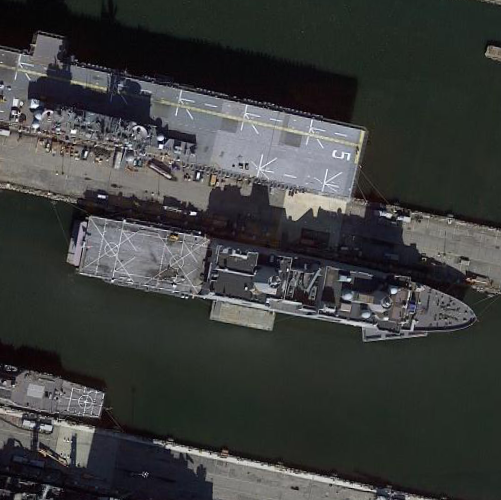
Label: combat